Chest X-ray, AP view. Patient: 14 years old, sex M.
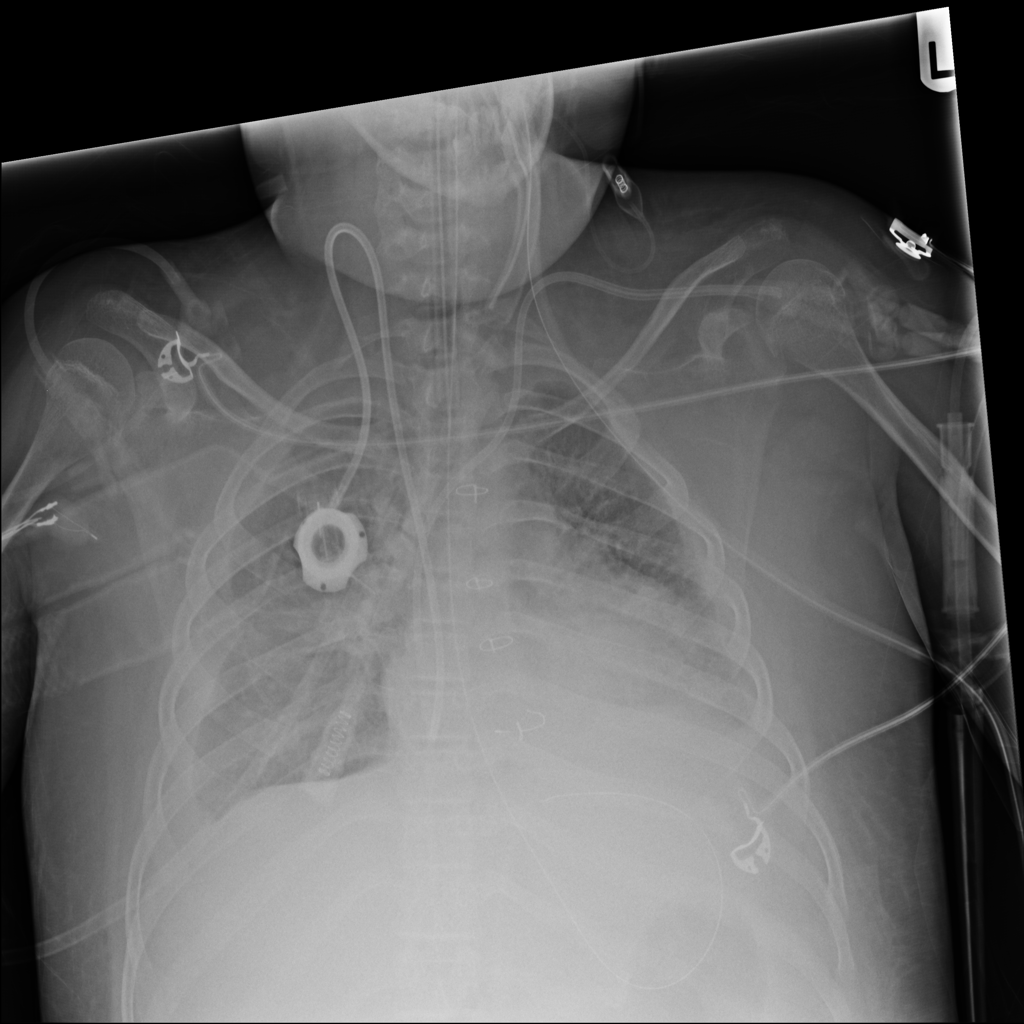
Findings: Effusion, Infiltration